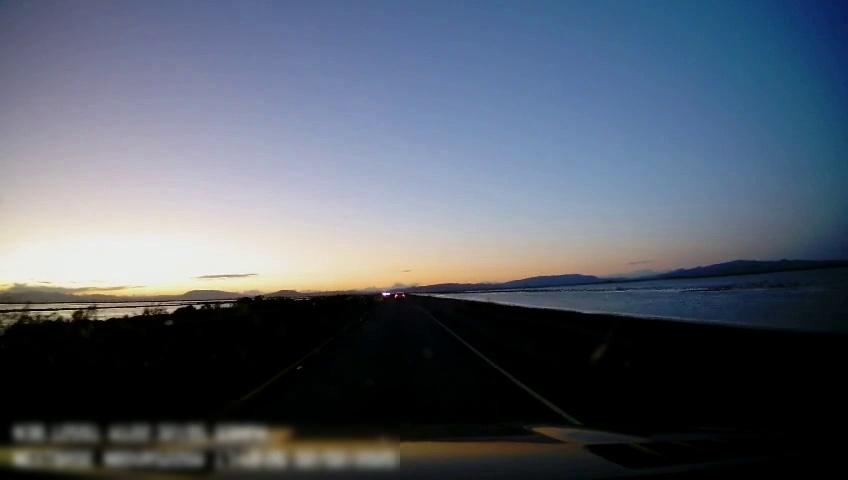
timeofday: Dusk/Dawn/Twilight
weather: Sunny
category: Drivable Space
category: Vehicles | Car
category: Lanes | Current Lane
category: Lanes | Current Lane